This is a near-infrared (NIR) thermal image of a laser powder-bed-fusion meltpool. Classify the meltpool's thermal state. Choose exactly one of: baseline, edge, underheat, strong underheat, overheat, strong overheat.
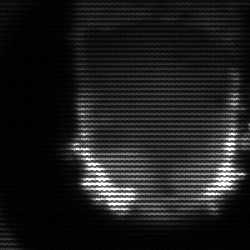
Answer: baseline